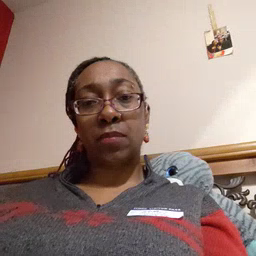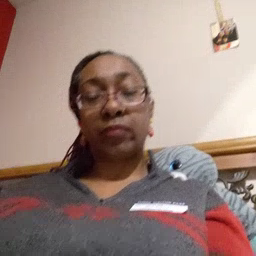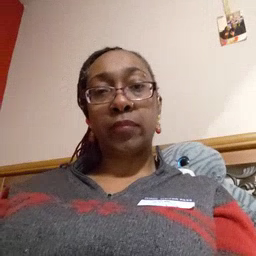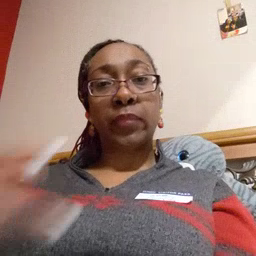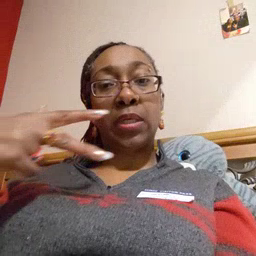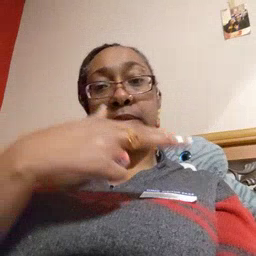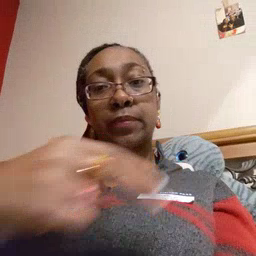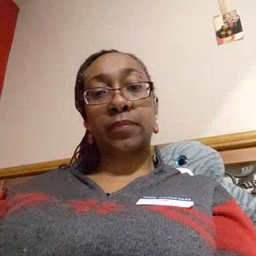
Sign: cut